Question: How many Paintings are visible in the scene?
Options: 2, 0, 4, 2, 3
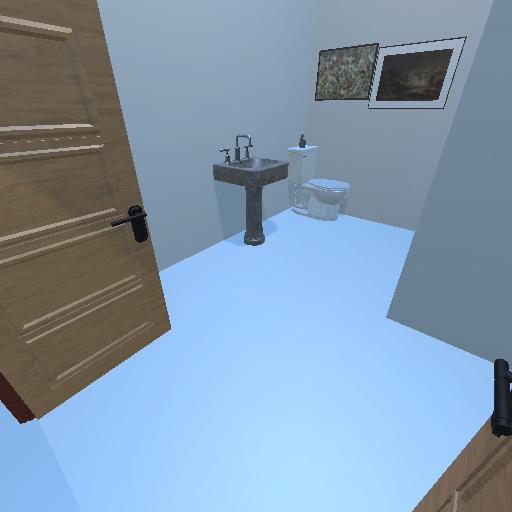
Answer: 2